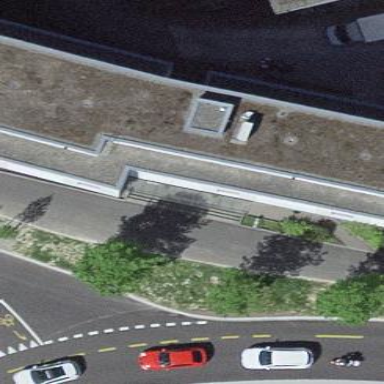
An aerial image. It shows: Office building with flat roof.